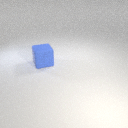
large blue rubber cube